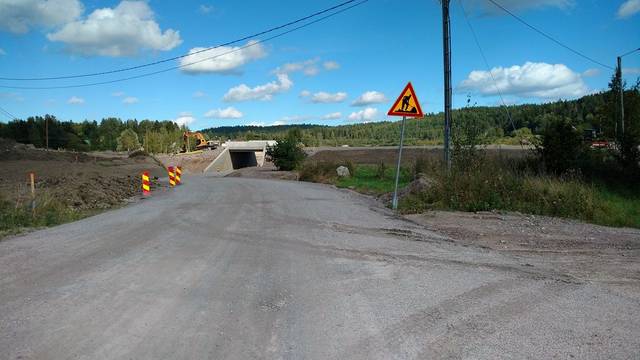
Region: Finland
Coordinates: 60.378, 23.173